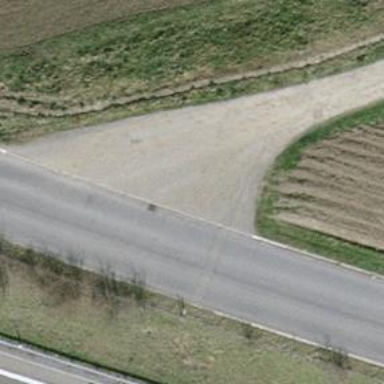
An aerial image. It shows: Asphalt track with grade 1 tracktype.